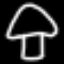
Label: mushroom